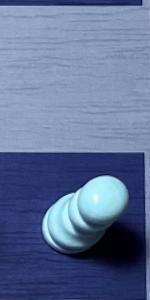
Label: Pawn_White